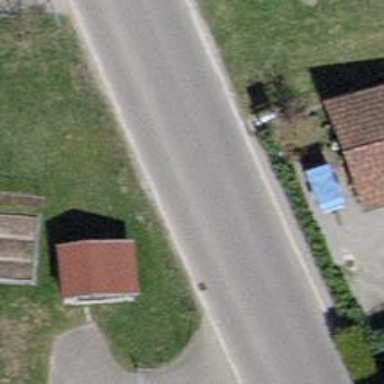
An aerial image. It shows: Tertiary road with asphalt surface.